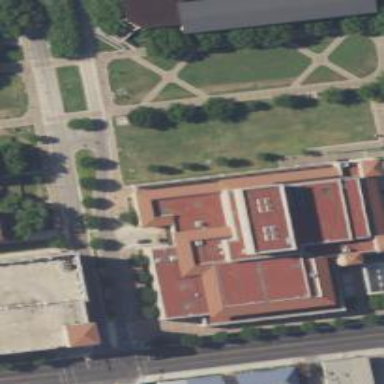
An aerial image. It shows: There is theatre building.